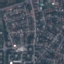
Land use / land cover class: Residential